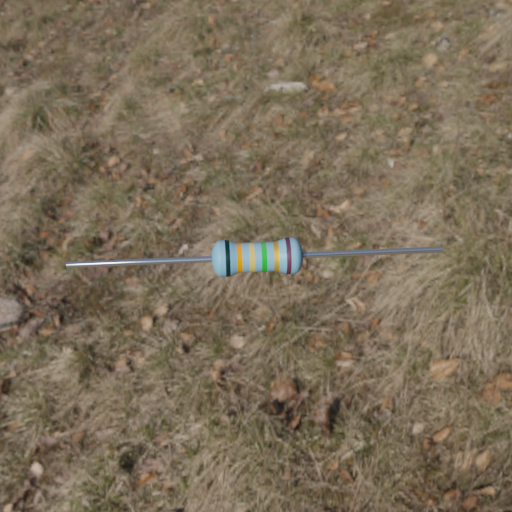
Resistor colour bands (in order): black, orange, gold, green, gold, brown